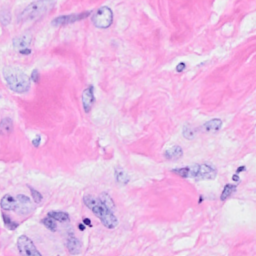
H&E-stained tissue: Breast